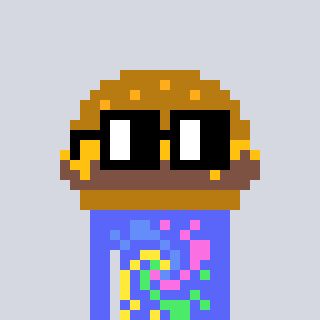
a pixel art character with square black glasses, a burger-shaped head and a purple-colored body on a cool background